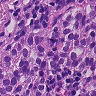
Metastatic tissue present: yes